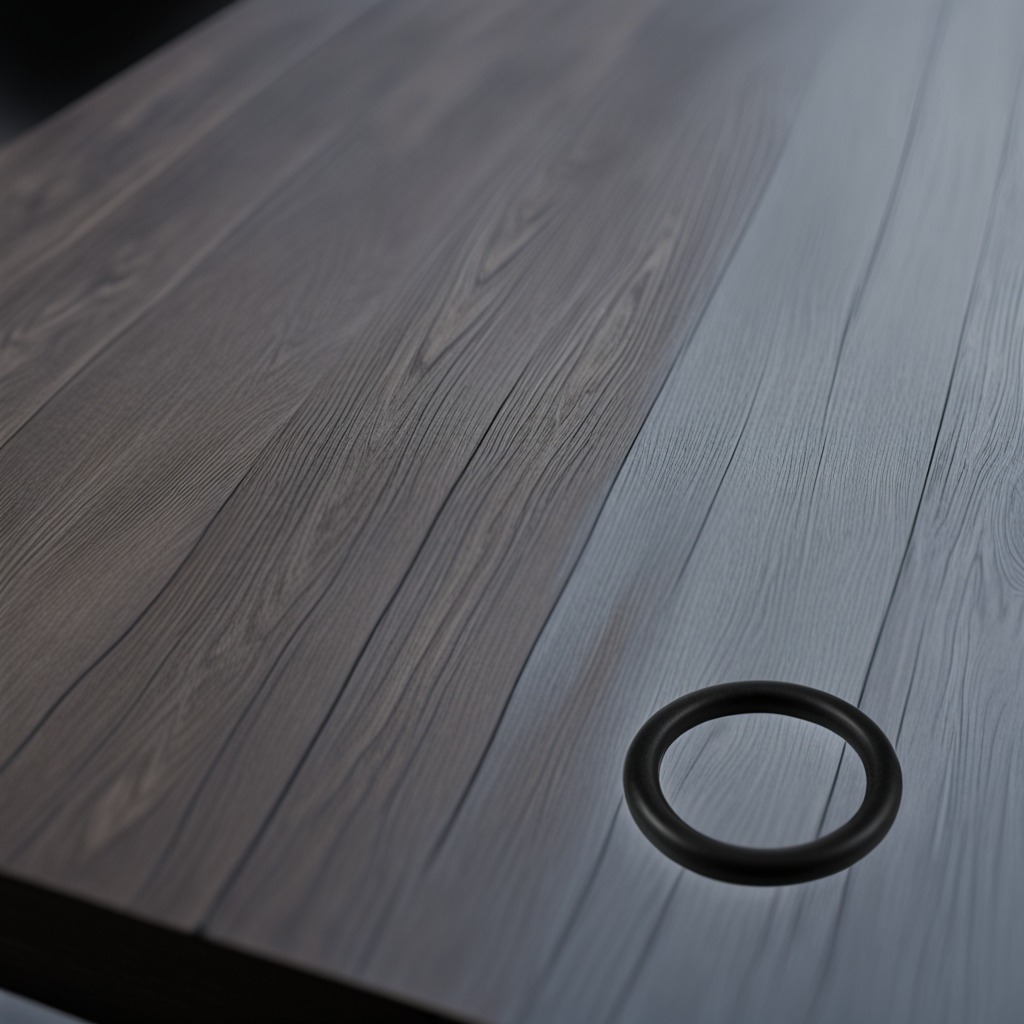
A rubber O-ring is lying on the old table.